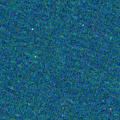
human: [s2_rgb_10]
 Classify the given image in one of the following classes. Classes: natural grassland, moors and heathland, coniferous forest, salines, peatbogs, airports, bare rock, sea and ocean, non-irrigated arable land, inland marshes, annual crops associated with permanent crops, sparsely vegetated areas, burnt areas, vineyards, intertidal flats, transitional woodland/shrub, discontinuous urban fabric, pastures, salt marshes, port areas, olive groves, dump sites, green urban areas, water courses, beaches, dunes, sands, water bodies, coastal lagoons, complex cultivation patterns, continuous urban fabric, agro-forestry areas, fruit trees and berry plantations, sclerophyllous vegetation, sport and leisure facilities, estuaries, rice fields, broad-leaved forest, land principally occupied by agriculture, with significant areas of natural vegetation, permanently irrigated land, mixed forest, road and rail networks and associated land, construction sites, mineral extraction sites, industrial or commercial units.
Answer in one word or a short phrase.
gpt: sea and ocean